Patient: sex F, age 46
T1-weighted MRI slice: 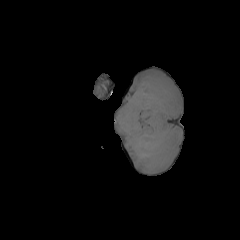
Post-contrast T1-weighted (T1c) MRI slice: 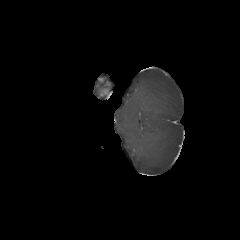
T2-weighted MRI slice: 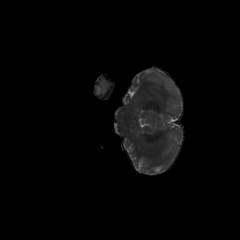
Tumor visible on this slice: yes
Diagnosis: Glioblastoma, IDH-wildtype
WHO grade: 4